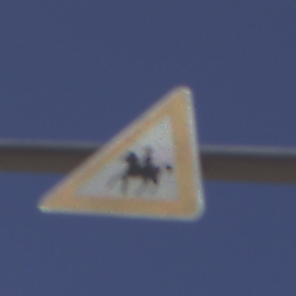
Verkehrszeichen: ReiterRechts
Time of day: Midday
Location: Outdoor (RoadRail)
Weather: Clear
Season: NotSpecified
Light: Natural